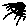
Label: sun